【题型】填空题　【知识点】解析几何　【难度】medium
已知点 \( P \) 是抛物线 \( y^2 = 8x \) 上的动点，\( Q \) 是圆 \( (x - 2)^2 + y^2 = 1 \) 上的动点，则 \( \frac{|PO|}{|PQ|} \) 的最大值是 \_\_\_\_\_\_\_\_
【解答】
\noindent
【答案】$\boldsymbol{\frac{4\sqrt{7}}{7}}$

\noindent
【详解】抛物线 $y^2 = 8x$ 的焦点为 $F(2,0)$，准线为 $l:x = -2$，\\
圆 $(x-2)^2 + y^2 = 1$ 的圆心为 $F(2,0)$，半径 $r = 1$，\\
过点 $P$ 作 $PB$ 垂直准线 $l$，垂足为 $B$，由抛物线的定义可知 $|PB| = |PF|$，

\noindent
设 $P(x_0,y_0)$，则 $|PO| = \sqrt{x_0^2 + y_0^2} = \sqrt{x_0^2 + 8x_0}$，$|PQ| \ge |PF| - 1 = |PB| - 1 = x_0 + 2 - 1 = x_0 + 1$，\\
所以
\[
\frac{|PO|}{|PQ|} \le \frac{\sqrt{x_0^2 + 8x_0}}{x_0 + 1} = \sqrt{\frac{x_0^2 + 8x_0}{(x_0 + 1)^2}},
\]
令 $t = x_0 + 1$，则 $x_0 = t - 1$，\\
所以
\[
\sqrt{\frac{x_0^2 + 8x_0}{(x_0 + 1)^2}} = \sqrt{\frac{(t - 1)^2 + 8(t - 1)}{t^2}} = \sqrt{-7\left(\frac{1}{t}\right)^2 + 6\left(\frac{1}{t}\right) + 1} = \sqrt{-7\left(\frac{1}{t} - \frac{3}{7}\right)^2 + \frac{16}{7}},
\]
所以当 $\frac{1}{t} = \frac{3}{7}$ 即 $t = \frac{7}{3}$ 时，$\sqrt{-7\left(\frac{1}{t} - \frac{3}{7}\right)^2 + \frac{16}{7}}$ 取到最大值 $\frac{4\sqrt{7}}{7}$，\\
所以 $\sqrt{\frac{x_0^2 + 8x_0}{(x_0 + 1)^2}}$ 的最大值为 $\frac{4\sqrt{7}}{7}$，\\
因此，$\frac{|PO|}{|PQ|} \le \sqrt{\frac{x_0^2 + 8x_0}{(x_0 + 1)^2}} \le \frac{4\sqrt{7}}{7}$，所以 $\frac{|PO|}{|PQ|}$ 的最大值是 $\frac{4\sqrt{7}}{7}$。

\noindent
故答案为：$\boldsymbol{\frac{4\sqrt{7}}{7}}$.
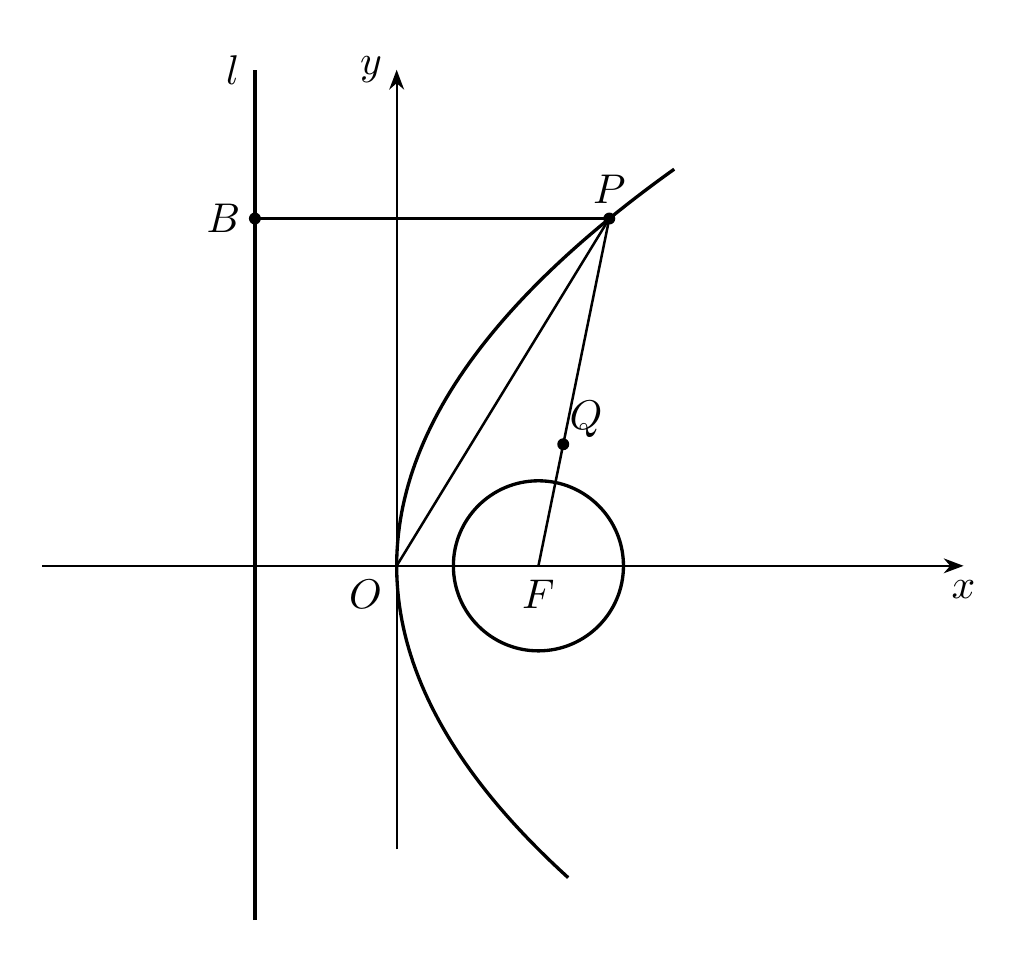